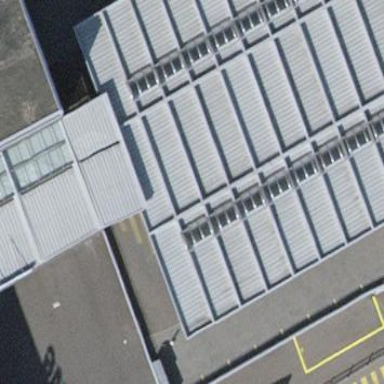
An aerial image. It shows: View of roof of building.